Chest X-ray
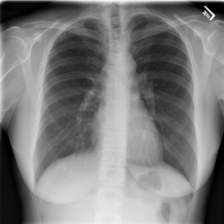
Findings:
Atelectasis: negative
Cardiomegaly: negative
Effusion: negative
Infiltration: negative
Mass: negative
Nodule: negative
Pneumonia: negative
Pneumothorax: negative
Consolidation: negative
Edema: negative
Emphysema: negative
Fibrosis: negative
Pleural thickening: negative
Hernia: negative